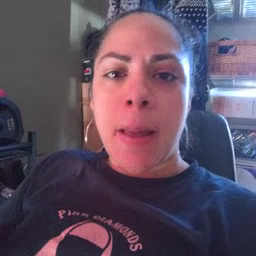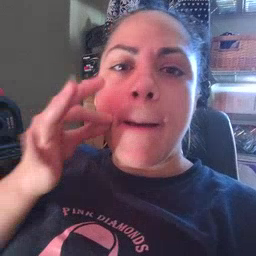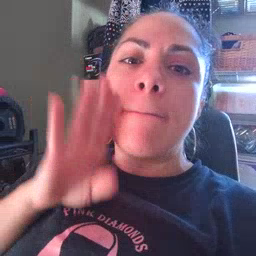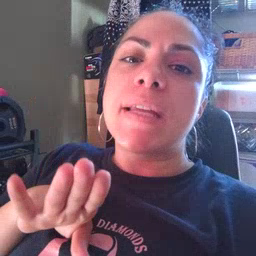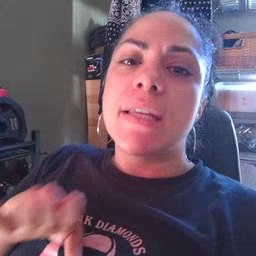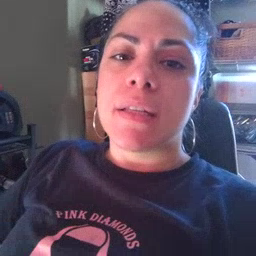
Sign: bee